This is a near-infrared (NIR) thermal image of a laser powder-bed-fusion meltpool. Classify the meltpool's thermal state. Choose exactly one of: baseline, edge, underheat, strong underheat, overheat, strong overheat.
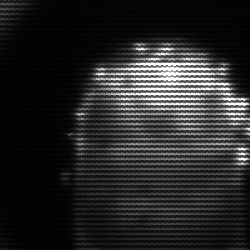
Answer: baseline